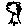
Label: tree